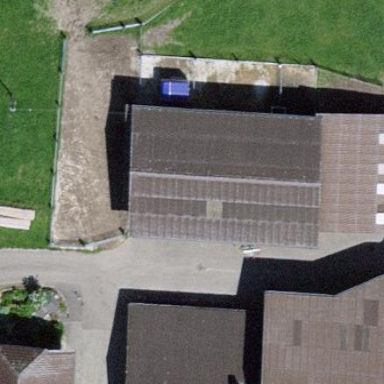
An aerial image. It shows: Farm auxiliary building.